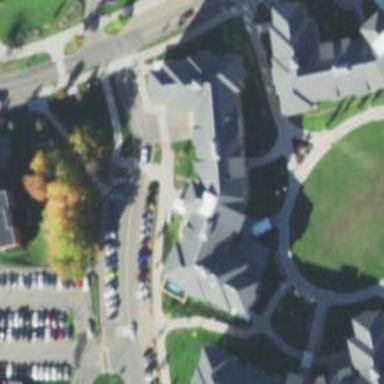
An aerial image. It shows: Dormitory building.